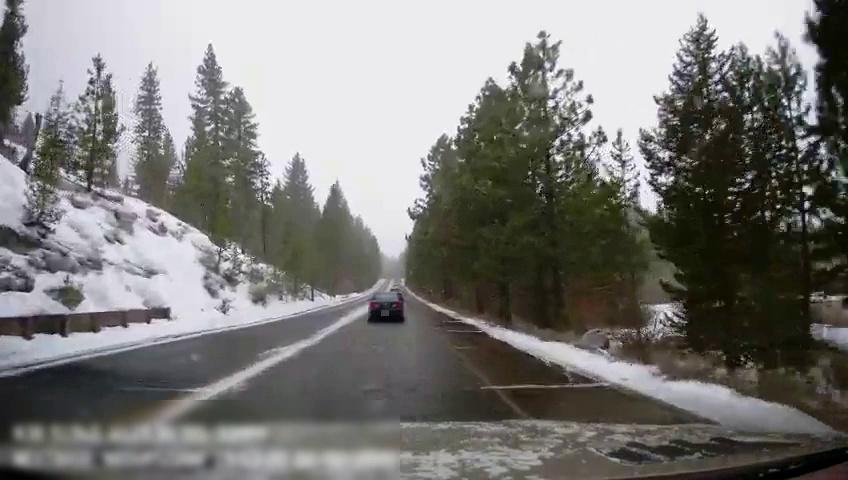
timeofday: Day
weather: Snowy
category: Drivable Space
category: Vehicles | Car
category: Lanes | Opposite Lane
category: Lanes | Opposite Lane
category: Lanes | Current Lane